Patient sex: M
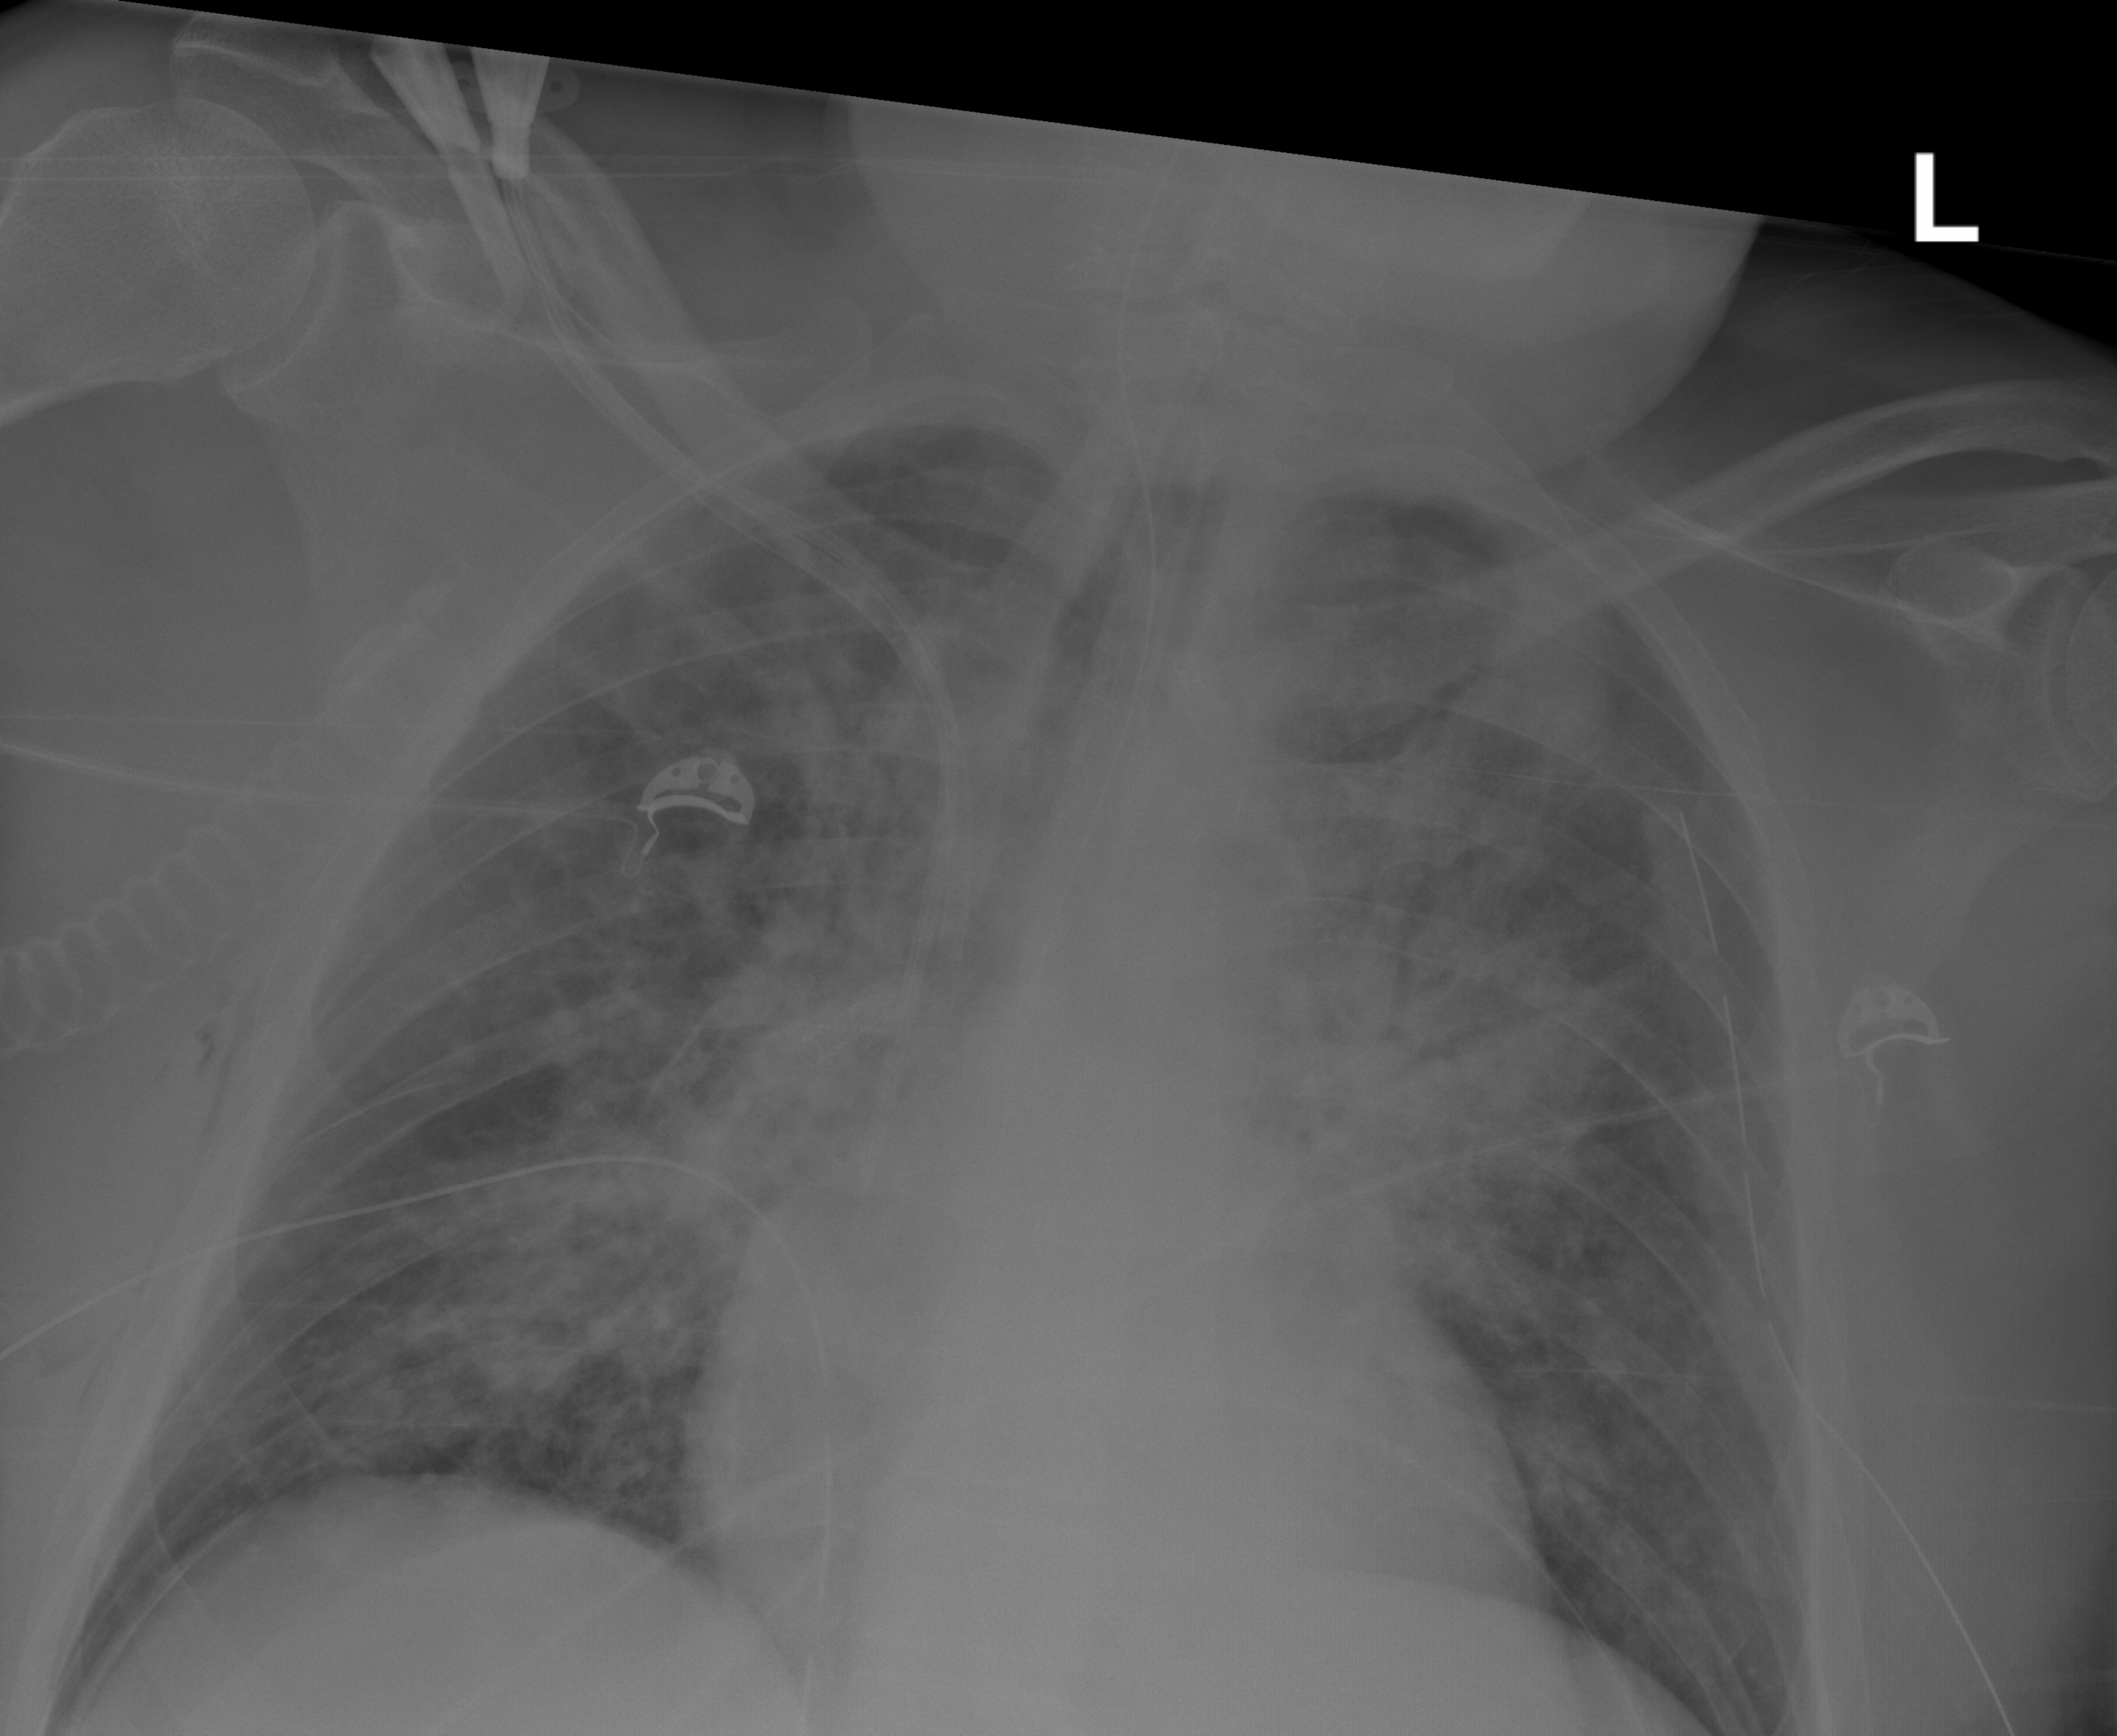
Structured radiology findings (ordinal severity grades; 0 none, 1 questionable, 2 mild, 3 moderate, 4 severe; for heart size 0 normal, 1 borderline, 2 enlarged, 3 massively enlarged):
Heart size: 1
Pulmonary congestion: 3
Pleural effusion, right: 0
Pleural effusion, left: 0
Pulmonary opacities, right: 3
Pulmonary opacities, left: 3
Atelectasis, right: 3
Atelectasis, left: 3